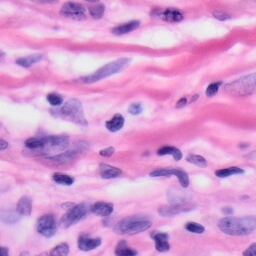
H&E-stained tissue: Skin